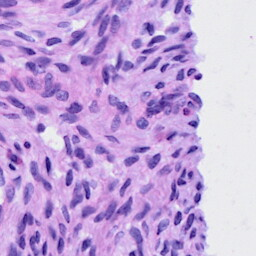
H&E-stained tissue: Cervix